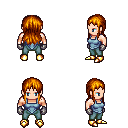
a pixel art fantasy rpg character, male body template, human, light skin, blue vest, teal pants, dark blonde unkempt hairstyle, metal gloves, gold boots, four views (front, back, left, right), 2x2 character sprite sheet, small pixel art, hard edges, no anti-aliasing